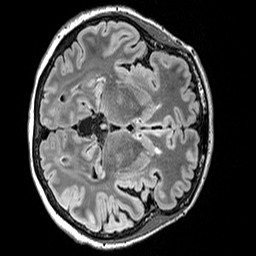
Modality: FLAIR
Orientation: axial
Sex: female
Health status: ill
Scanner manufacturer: siemens
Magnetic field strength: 3 T
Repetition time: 5 s
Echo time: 0.388 s